Interaction volume radius: 5 \u00c5
Interaction volume height: 10 \u00c5
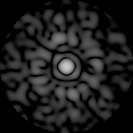
Disorder parameter: 0.8161